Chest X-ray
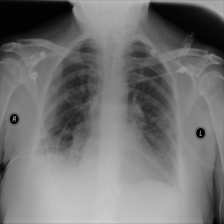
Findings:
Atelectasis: negative
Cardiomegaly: negative
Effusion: negative
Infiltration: negative
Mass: negative
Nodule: negative
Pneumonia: negative
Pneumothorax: negative
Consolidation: negative
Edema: negative
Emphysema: negative
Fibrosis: negative
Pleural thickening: negative
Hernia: negative